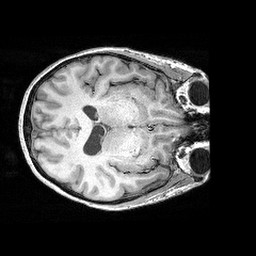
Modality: T1w
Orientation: axial
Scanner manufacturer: siemens
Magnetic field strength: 3 T
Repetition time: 2.3 s
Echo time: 0.00298 s